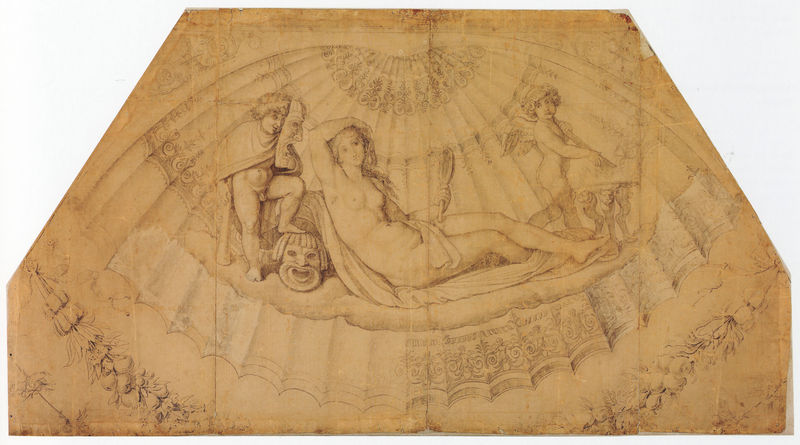
Titel: Aphrodite mit Hymen und Komos/Der Winter
Künstler: Peter Cornelius
Standort: Berlin
Institution: Alte Nationalgalerie
Schlagwörter: akt, flügel, kopf, körper, mann, nackt, umhang, weiß, dreieck, ocker, blumen, braun, brust, busen, frau, frisur, geste, haar, mund, schwarz, skizze, tisch, zeichnung, obst, schleier, tuch, wolke, beige, fächer, muster, ornament, vollbart, spiegel, haare, sitzend, stoff, decke, girlande, locken, engel, früchte, putto, beine, brüste, liegen, haltung, kuppel, detail, ornamente, verzierung, bauch, junge, geschlecht, schenkel, fecher, foto, fotografie, photographie, penis, knabe, maske, kohle, jugend, liegende, bleistift, entwurf, girlanden, photo, fries, pergament, farbfoto, maul, venus, muschel, putten, keule, putti, rundung, rötel, cupido, blei, masken